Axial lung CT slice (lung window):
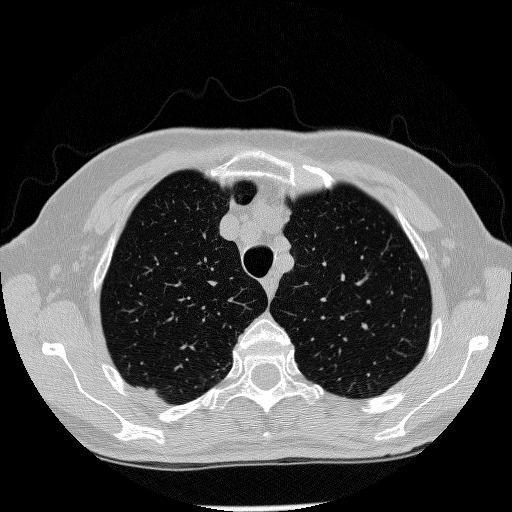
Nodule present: no